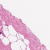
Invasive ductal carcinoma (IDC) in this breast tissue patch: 0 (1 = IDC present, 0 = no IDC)